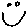
Label: smiley face